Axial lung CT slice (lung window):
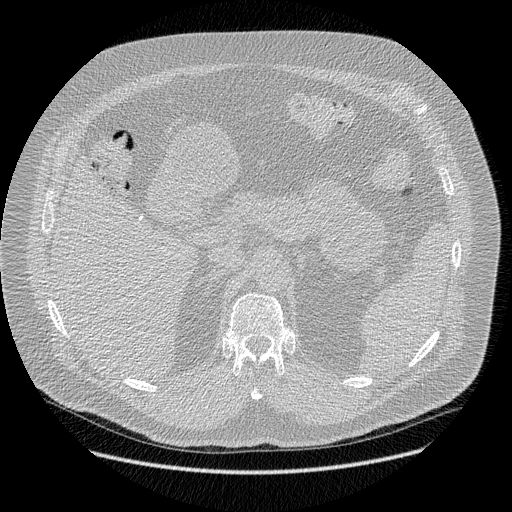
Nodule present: no